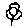
Label: flower